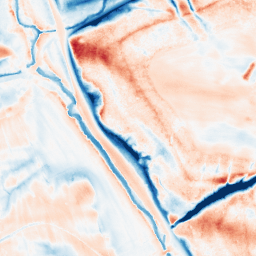
Category: classical
Decomposition family: gaussian_anisotropic
Decomposition parameters: sigma_x: 5
sigma_y: 10
Upsampling method: quadratic
Upsampling parameters: scale: 8
Upsampling scale: 8